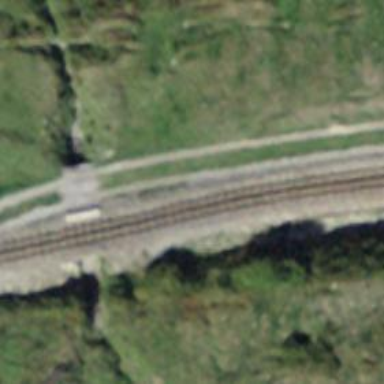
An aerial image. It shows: Preserved narrow-gauge railway bridge.